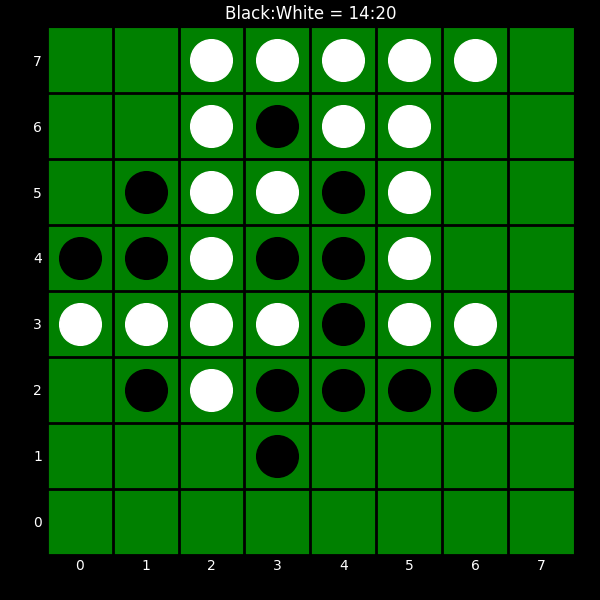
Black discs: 14
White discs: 20